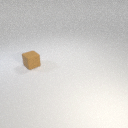
small brown rubber cube